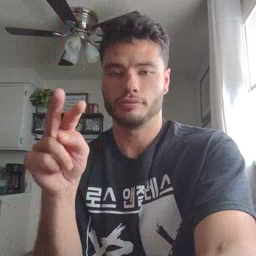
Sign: hen